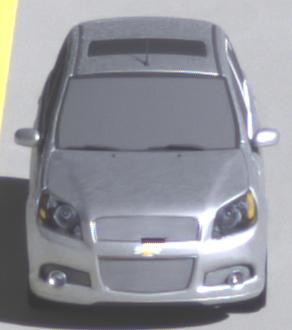
Make: Chevrolet
Model: Aveo 1.2
Detailed model: Aveo
Model produced from: 2008/06
Model produced until: 2011/01
Doors: 3
Color: white
Road condition: dry road
Daytime: morning or afternoon
Contrast: high contrast